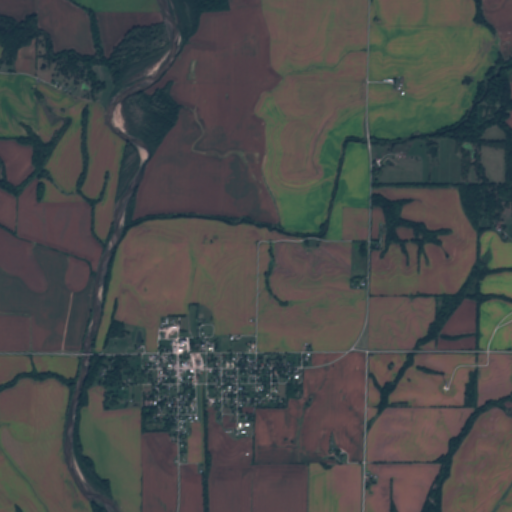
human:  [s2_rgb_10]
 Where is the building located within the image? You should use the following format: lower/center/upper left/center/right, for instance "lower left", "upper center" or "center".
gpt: The building is located in the lower center of the image.
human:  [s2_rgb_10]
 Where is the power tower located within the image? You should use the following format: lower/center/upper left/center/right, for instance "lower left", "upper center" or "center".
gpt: There is no power tower in the image.